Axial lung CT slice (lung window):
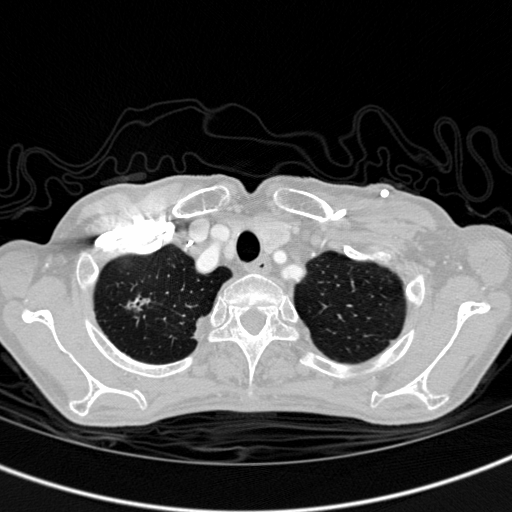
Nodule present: no